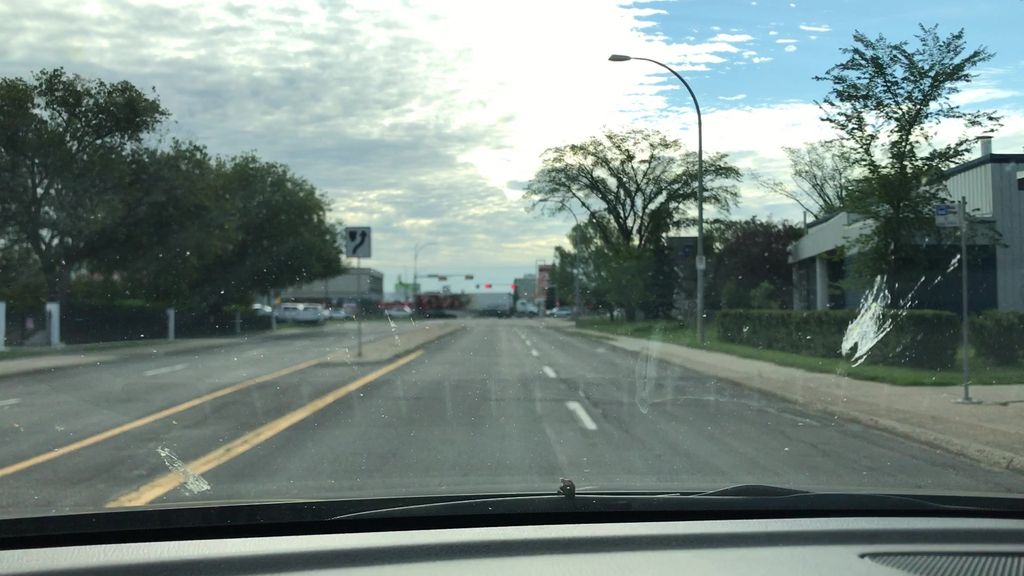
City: edmonton